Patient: sex M, age 45
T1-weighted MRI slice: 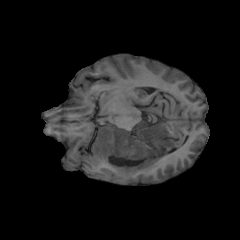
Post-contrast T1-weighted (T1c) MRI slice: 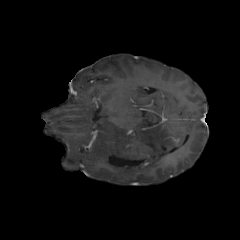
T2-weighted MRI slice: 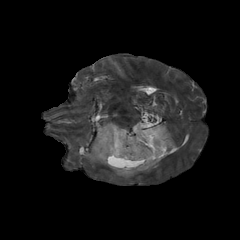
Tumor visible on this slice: yes
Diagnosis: Astrocytoma, IDH-mutant
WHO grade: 2